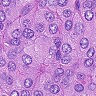
Metastatic tissue present: yes